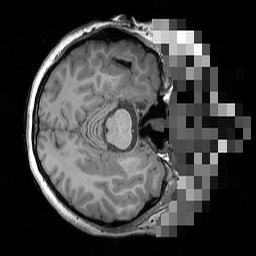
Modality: T1w
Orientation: axial
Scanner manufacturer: siemens
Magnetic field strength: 3 T
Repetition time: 1.5 s
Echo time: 0.00291 s